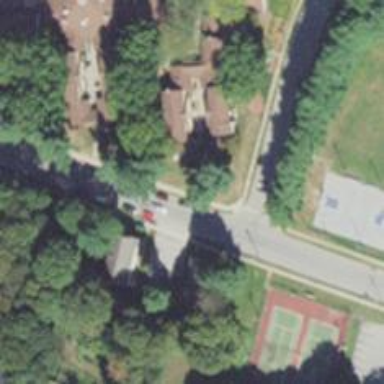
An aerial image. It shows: Residential driveway used as service road.